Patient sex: M
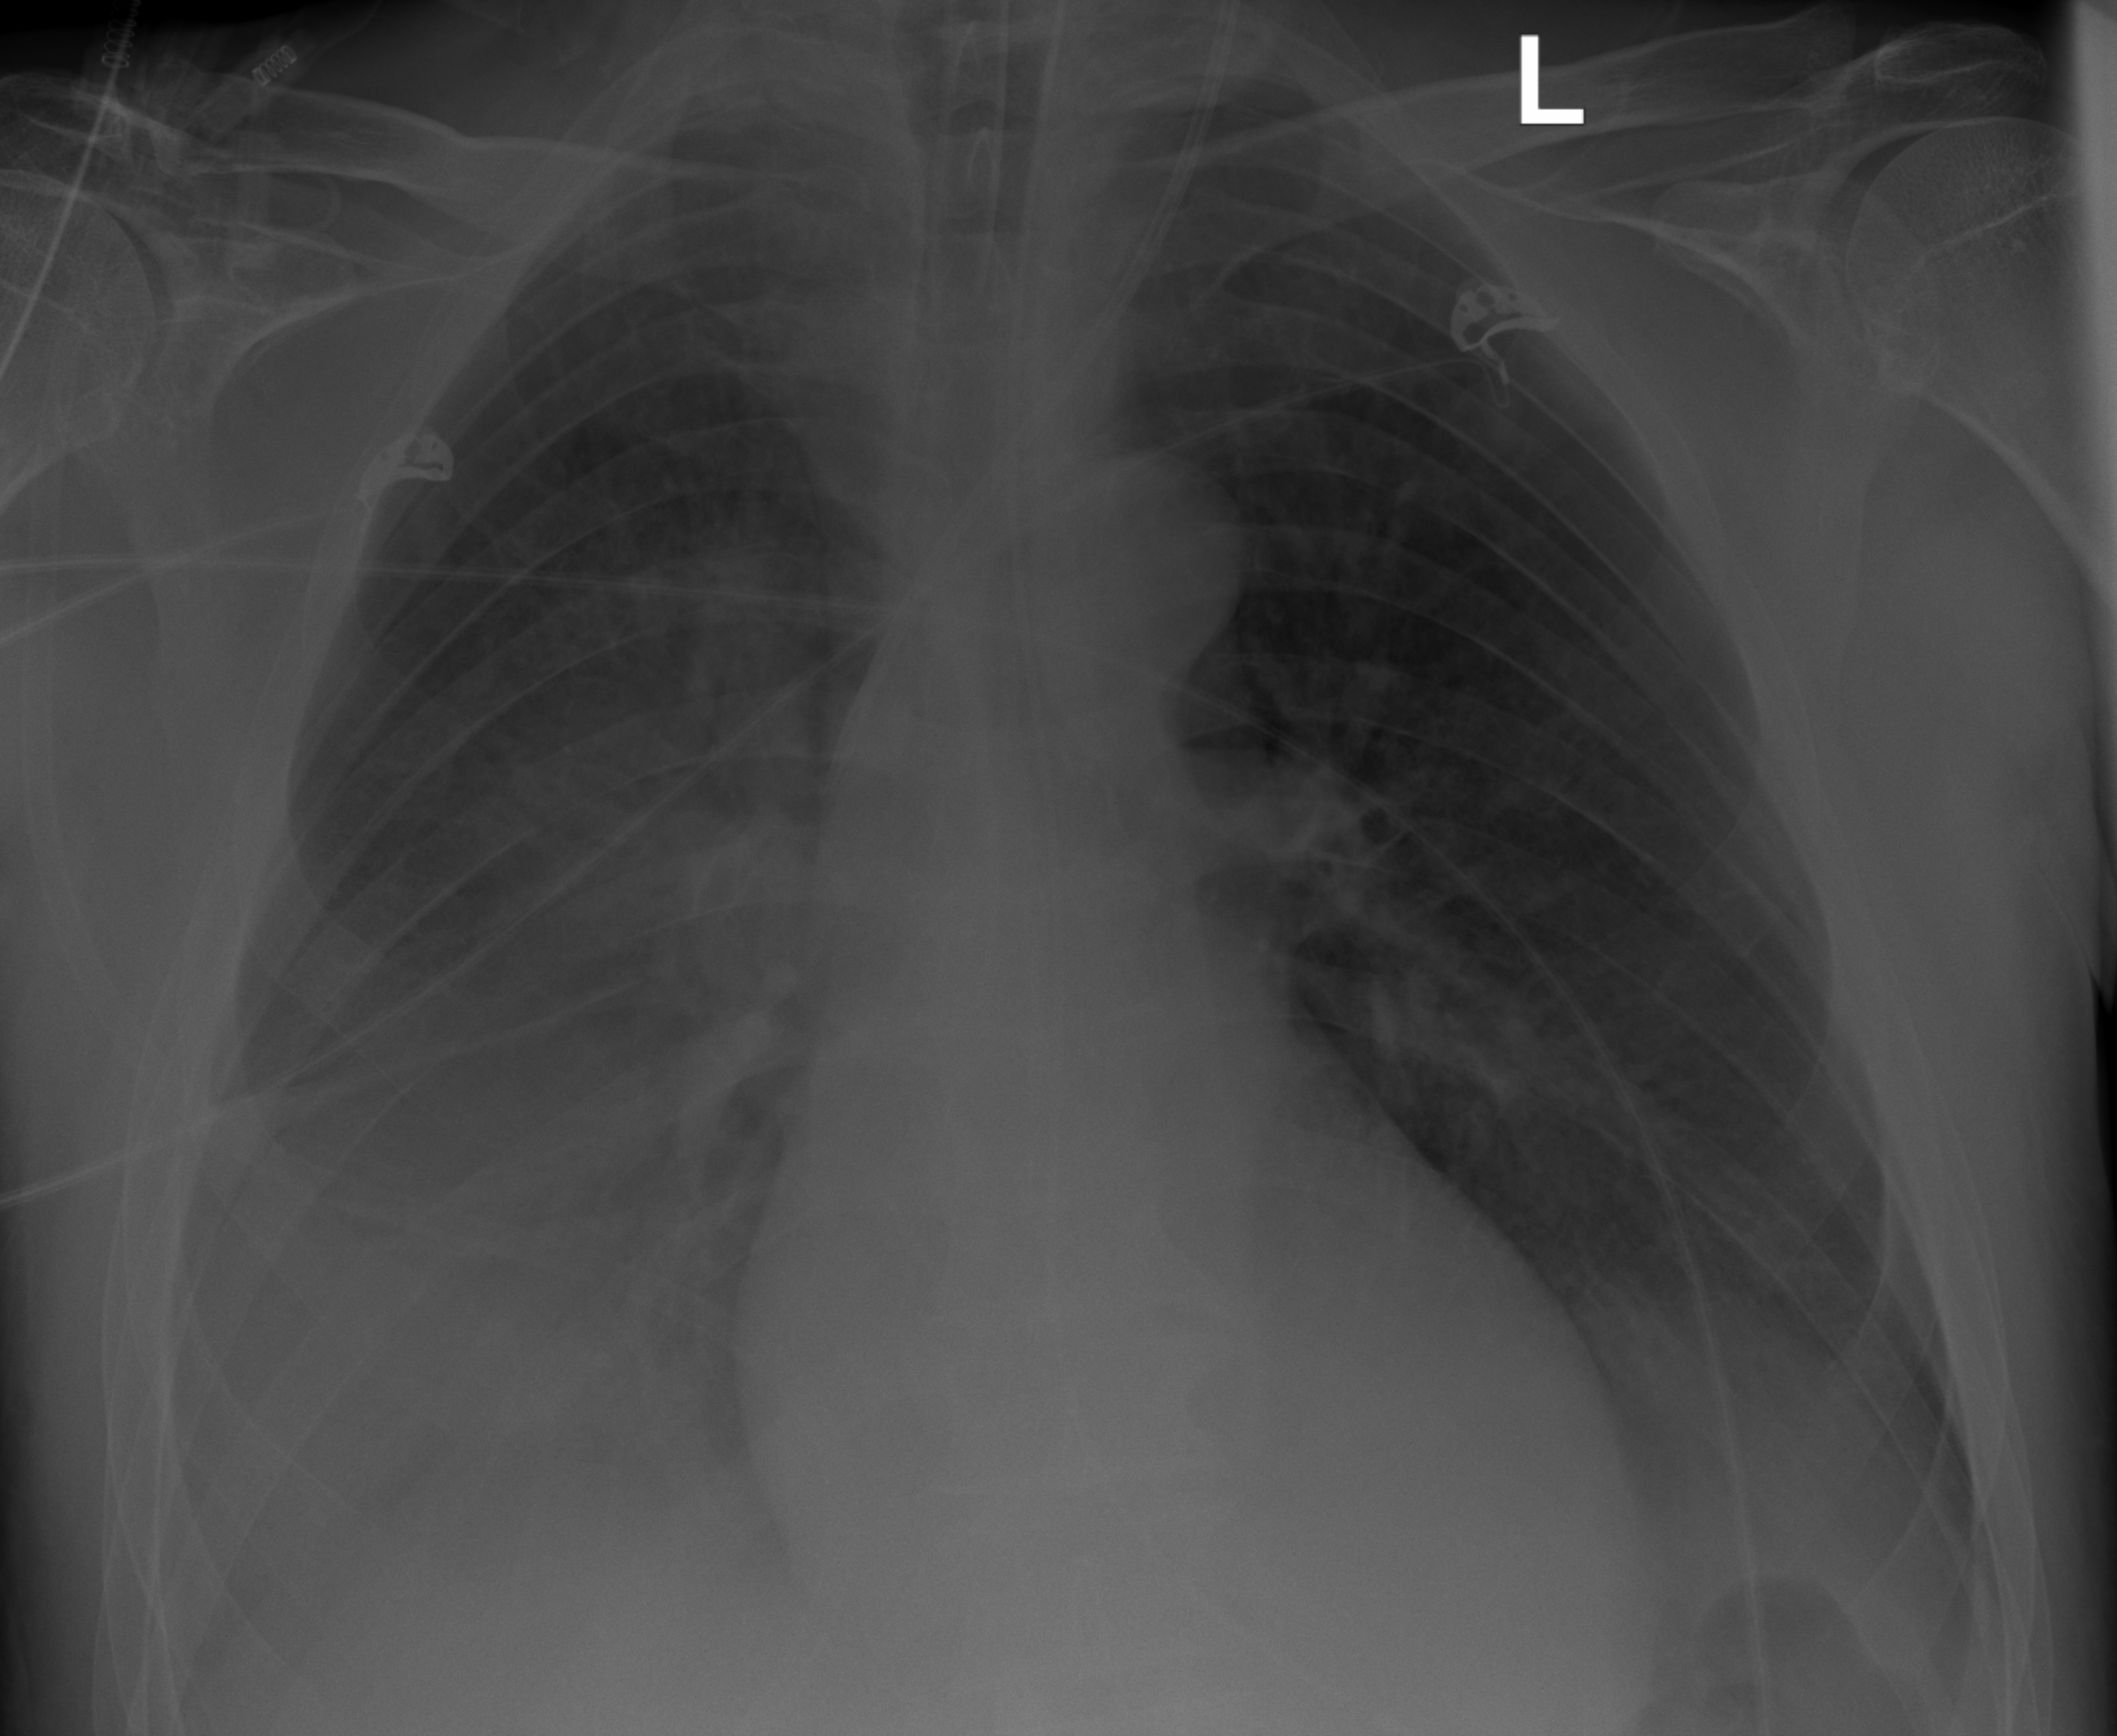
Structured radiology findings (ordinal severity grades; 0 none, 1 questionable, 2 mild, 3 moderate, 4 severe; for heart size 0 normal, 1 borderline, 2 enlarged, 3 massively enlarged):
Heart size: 0
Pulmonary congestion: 0
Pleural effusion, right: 2
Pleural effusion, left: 2
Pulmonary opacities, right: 3
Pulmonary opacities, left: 2
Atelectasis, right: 3
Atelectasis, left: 2